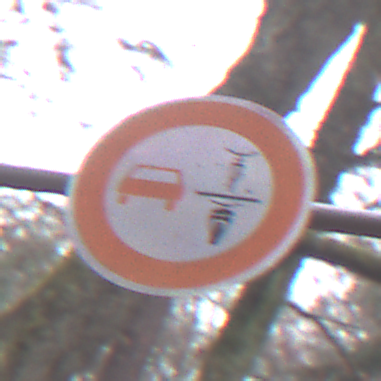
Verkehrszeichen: VerbotUeberholenEinspurigeFahrzeuge
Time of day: Midday
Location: Outdoor (Nature)
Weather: Overcast
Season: Autumn
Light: Natural